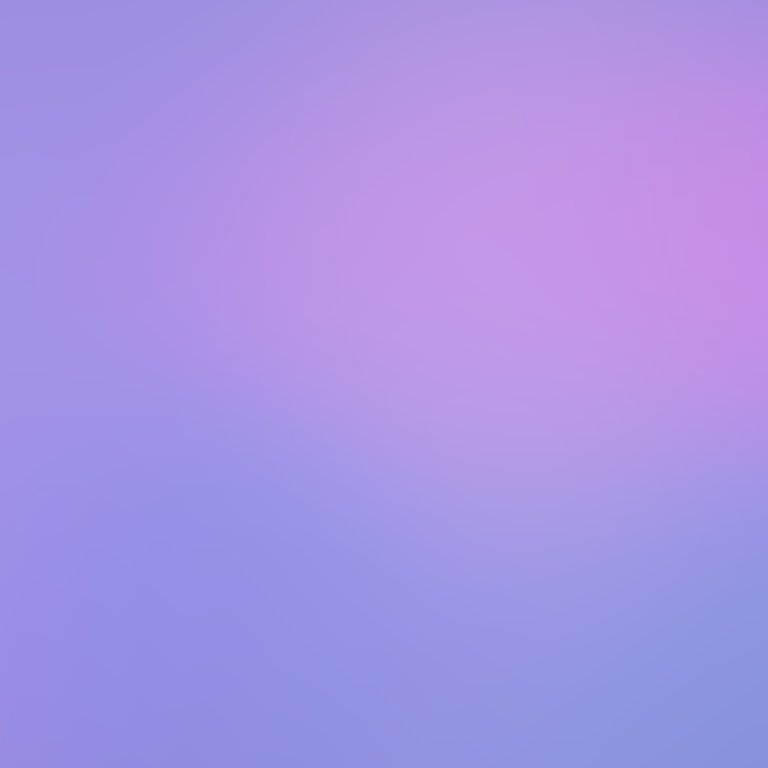
Abstract light effect, smooth gradient from soft lavender to gentle pink, serene atmosphere, diffuse glow, no room, no furniture, no objects.